Field crop: maize
Growth stage: 2
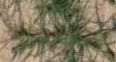
Species: salsola